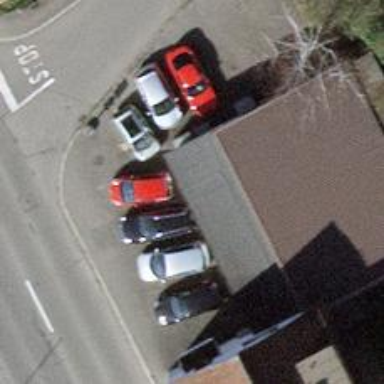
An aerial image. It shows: Car repair shop.